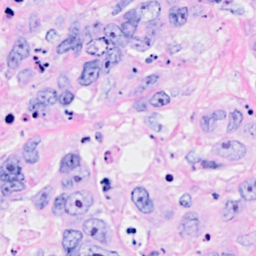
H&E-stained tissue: Breast